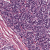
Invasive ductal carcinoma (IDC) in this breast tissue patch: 1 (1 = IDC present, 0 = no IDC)